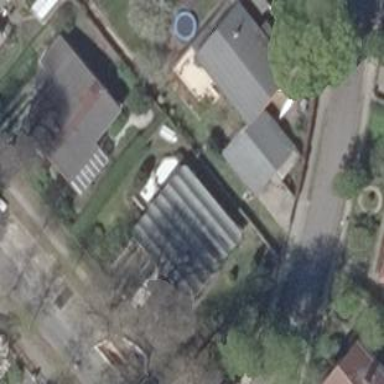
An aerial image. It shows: Detached building with wavy roof shape.